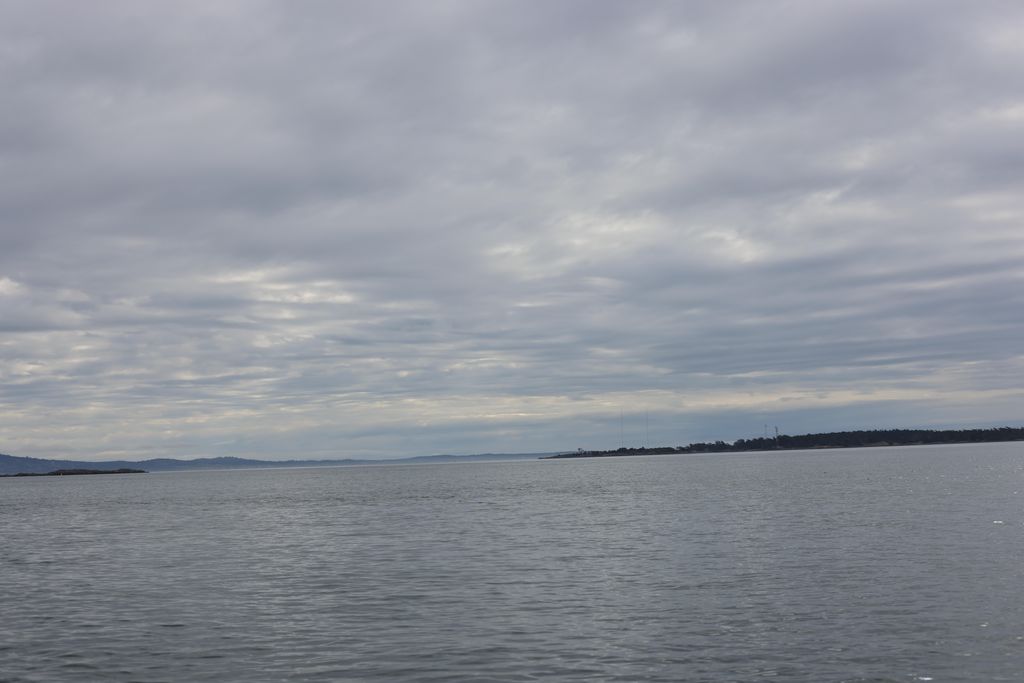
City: victoria